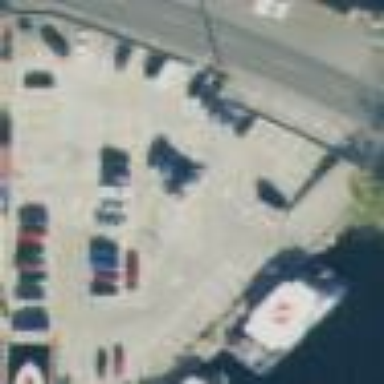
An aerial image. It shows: Parking area with surface.